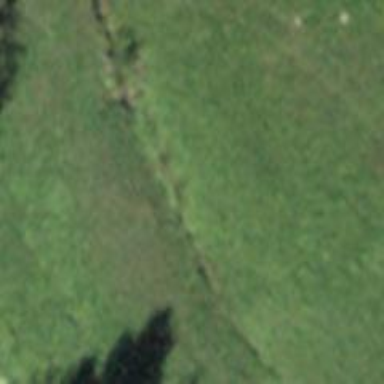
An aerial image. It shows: Ditch in the surroundings.